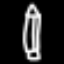
Label: pencil